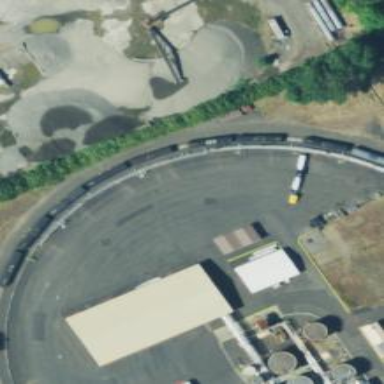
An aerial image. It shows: Railway siding for service.